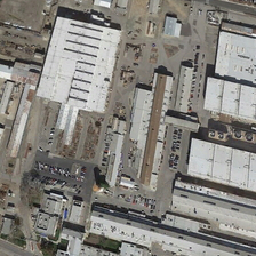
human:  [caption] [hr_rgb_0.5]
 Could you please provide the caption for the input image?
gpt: Between the two roads is a factory where there is a car parked in concrete.

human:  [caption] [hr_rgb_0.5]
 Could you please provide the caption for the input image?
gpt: the light grey workshops are surrounded by some cars .

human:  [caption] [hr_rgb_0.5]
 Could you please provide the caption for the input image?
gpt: many cars are parking in this prosperous industrial area where roofs are white .

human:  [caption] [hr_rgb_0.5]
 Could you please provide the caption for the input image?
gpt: Between the two roads there is a factory with cars parked on the concrete floor.

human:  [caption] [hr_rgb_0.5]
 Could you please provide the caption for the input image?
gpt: between the two roads is a factory with cars parked on the concrete.